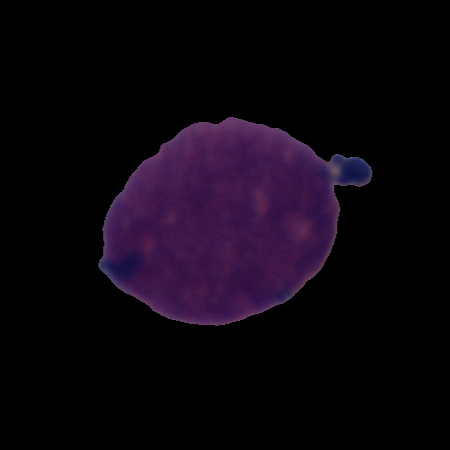
Label: cancer